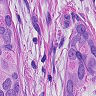
Metastatic tissue present: yes